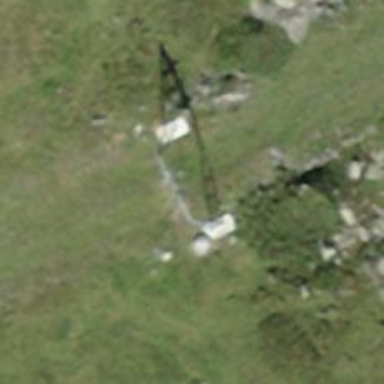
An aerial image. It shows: Pylon used for aerialway.